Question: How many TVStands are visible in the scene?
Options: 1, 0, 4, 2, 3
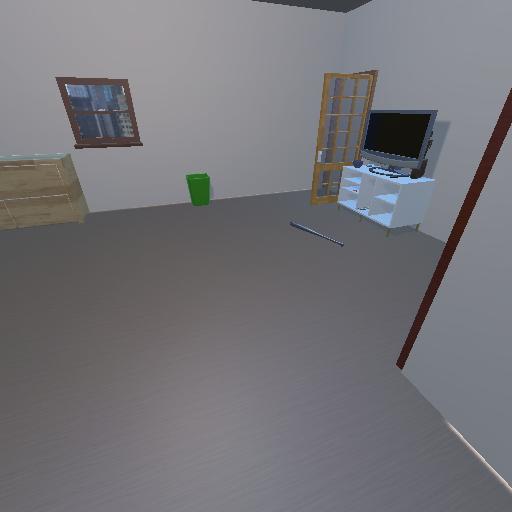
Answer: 1